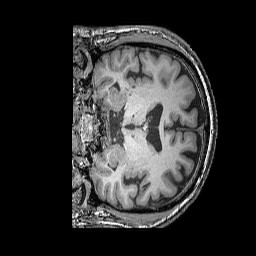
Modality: T1w
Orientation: coronal
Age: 58
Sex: male
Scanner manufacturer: siemens
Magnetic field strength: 3 T
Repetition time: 2.25 s
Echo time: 0.00411 s